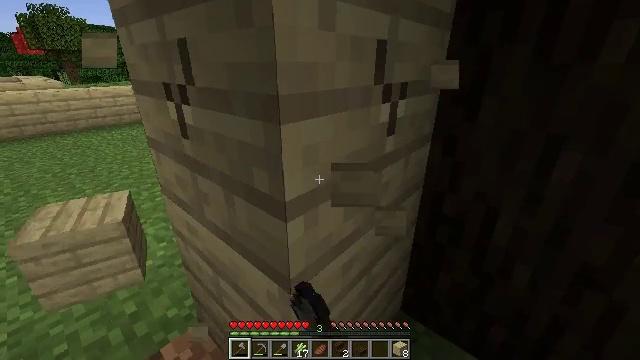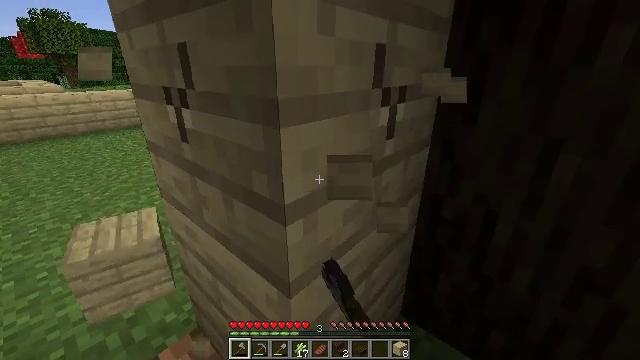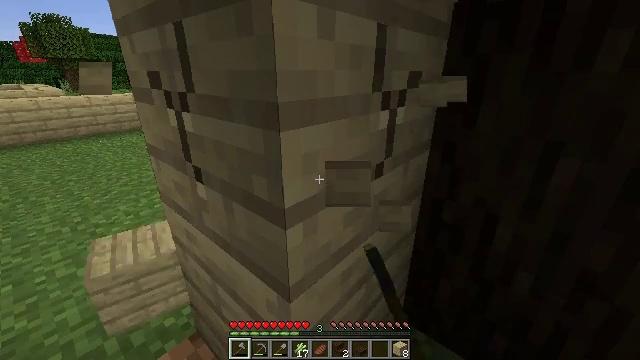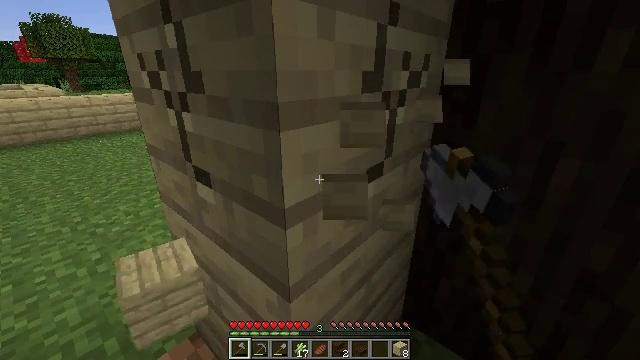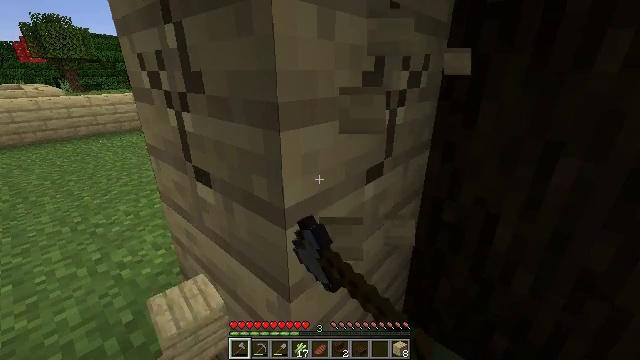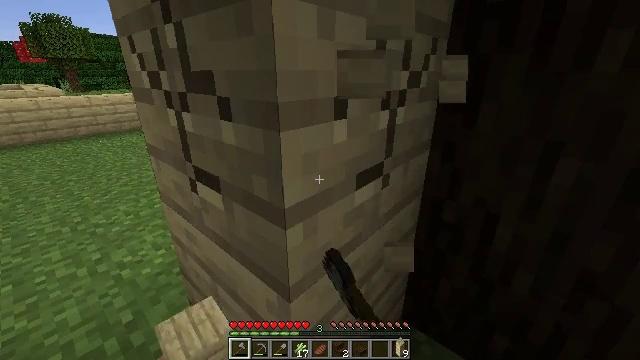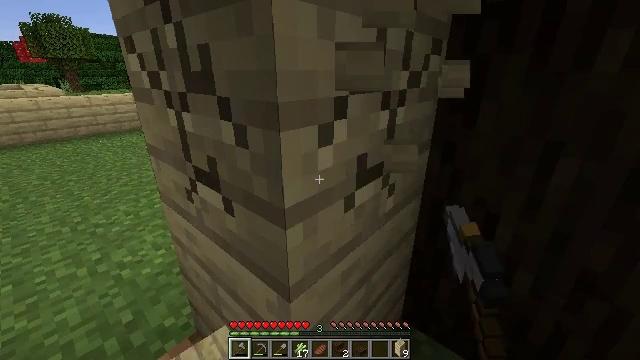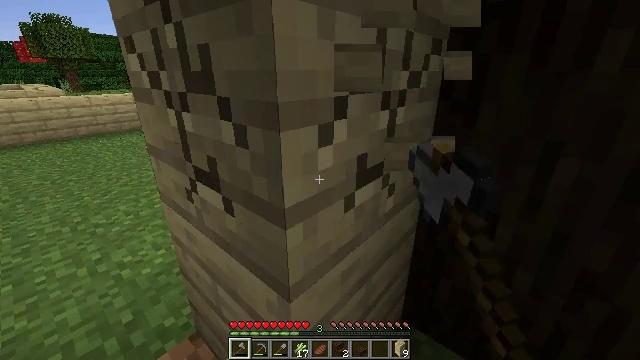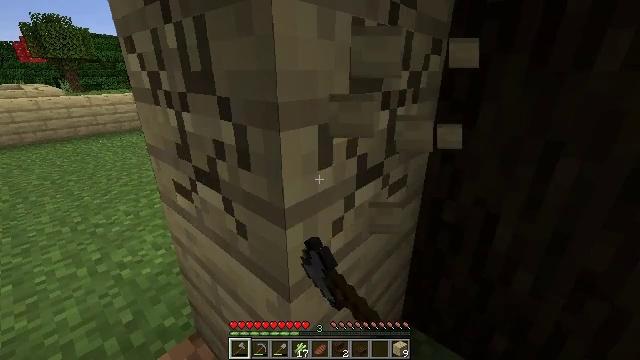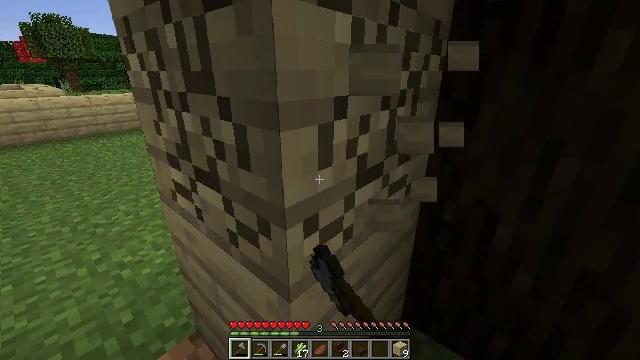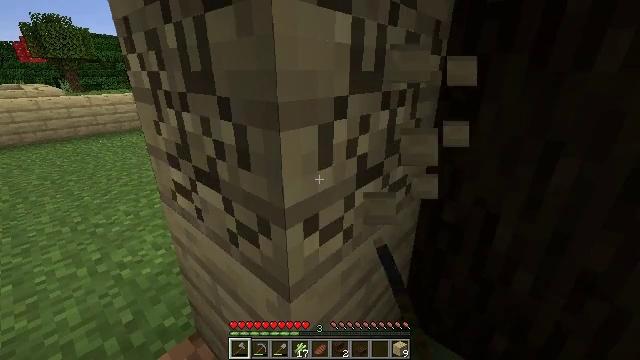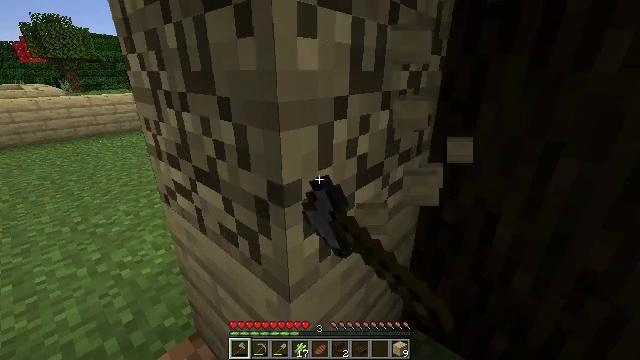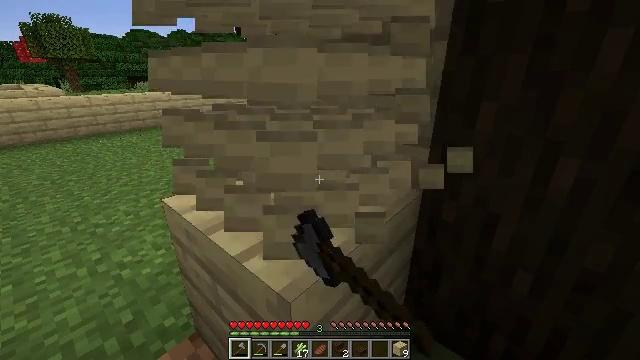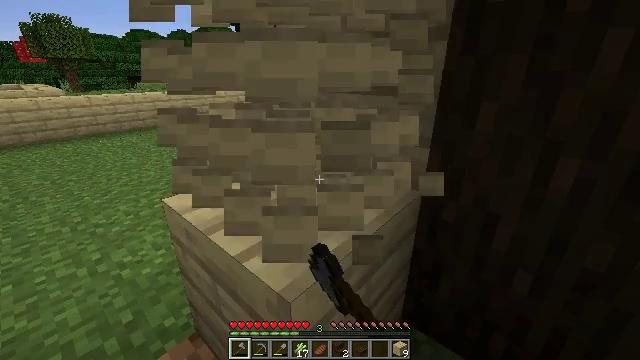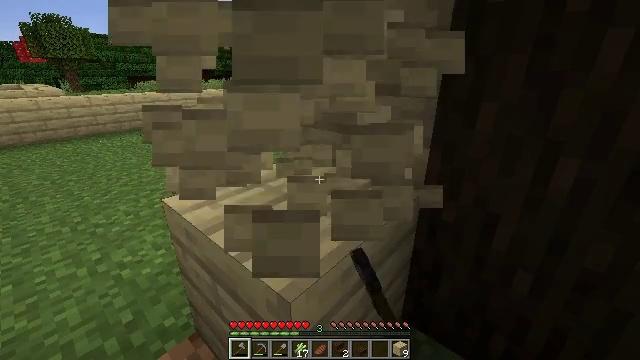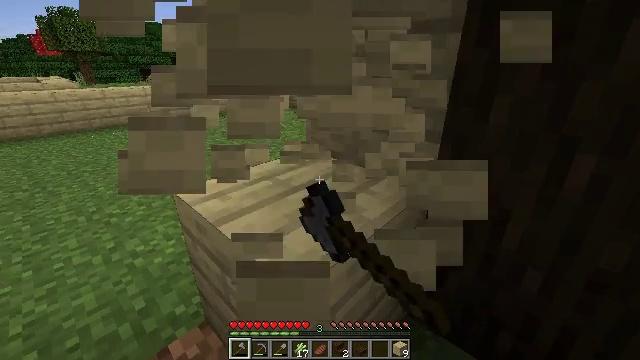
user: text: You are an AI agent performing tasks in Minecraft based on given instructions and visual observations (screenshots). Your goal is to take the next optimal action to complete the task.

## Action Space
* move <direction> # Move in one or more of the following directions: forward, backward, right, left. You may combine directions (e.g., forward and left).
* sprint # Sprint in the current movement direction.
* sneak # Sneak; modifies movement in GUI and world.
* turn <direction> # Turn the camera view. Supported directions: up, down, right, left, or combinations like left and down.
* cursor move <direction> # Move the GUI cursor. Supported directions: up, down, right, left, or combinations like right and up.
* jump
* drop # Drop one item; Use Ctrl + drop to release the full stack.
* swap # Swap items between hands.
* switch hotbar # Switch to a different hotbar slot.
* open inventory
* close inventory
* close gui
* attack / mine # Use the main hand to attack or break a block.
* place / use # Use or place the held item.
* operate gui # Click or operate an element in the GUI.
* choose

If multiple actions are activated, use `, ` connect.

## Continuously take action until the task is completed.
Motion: motion action
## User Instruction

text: Remove birch planks to collect them.
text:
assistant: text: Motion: attack / mine
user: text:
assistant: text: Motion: attack / mine
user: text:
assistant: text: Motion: attack / mine
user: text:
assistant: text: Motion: attack / mine
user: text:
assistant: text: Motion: attack / mine
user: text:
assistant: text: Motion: attack / mine
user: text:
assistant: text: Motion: attack / mine
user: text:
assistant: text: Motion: attack / mine
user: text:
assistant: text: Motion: attack / mine
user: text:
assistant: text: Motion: attack / mine
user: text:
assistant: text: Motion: attack / mine
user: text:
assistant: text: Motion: attack / mine
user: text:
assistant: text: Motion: attack / mine
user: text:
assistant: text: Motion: attack / mine
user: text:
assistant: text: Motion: turn left and down, attack / mine
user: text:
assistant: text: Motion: turn left and down, attack / mine
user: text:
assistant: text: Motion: turn left and down, attack / mine
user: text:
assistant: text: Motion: turn down, attack / mine
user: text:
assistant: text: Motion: turn down, attack / mine
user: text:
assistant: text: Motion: turn down, attack / mine
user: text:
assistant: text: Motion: attack / mine
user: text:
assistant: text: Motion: attack / mine
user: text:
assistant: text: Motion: attack / mine
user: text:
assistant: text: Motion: attack / mine
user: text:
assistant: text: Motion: attack / mine
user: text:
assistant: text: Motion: attack / mine
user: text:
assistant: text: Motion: attack / mine
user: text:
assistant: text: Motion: attack / mine
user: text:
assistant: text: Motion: attack / mine
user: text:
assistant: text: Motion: attack / mine